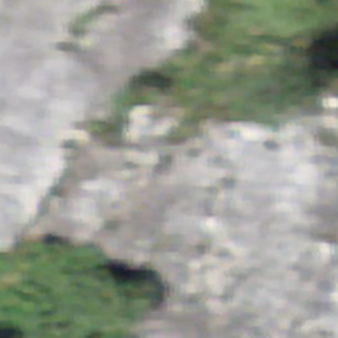
Label: other